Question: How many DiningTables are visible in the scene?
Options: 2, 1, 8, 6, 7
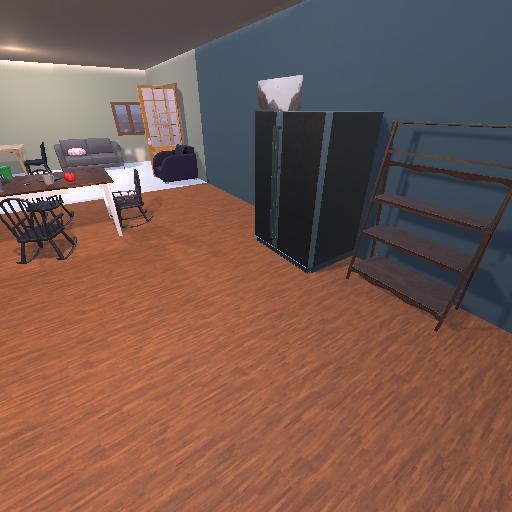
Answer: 2